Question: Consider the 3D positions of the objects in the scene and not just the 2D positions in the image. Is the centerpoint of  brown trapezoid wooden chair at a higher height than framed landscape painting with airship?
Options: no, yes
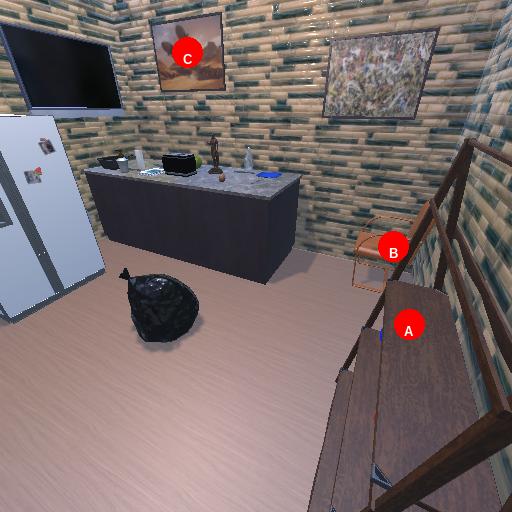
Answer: no